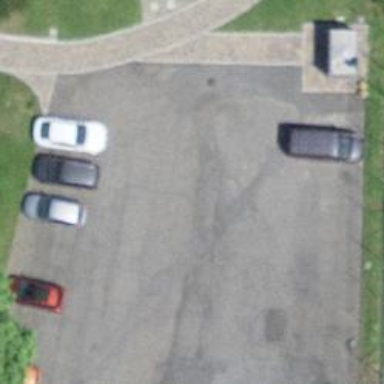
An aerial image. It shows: Bollard barrier.